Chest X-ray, PA view. Patient: 7 years old, sex M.
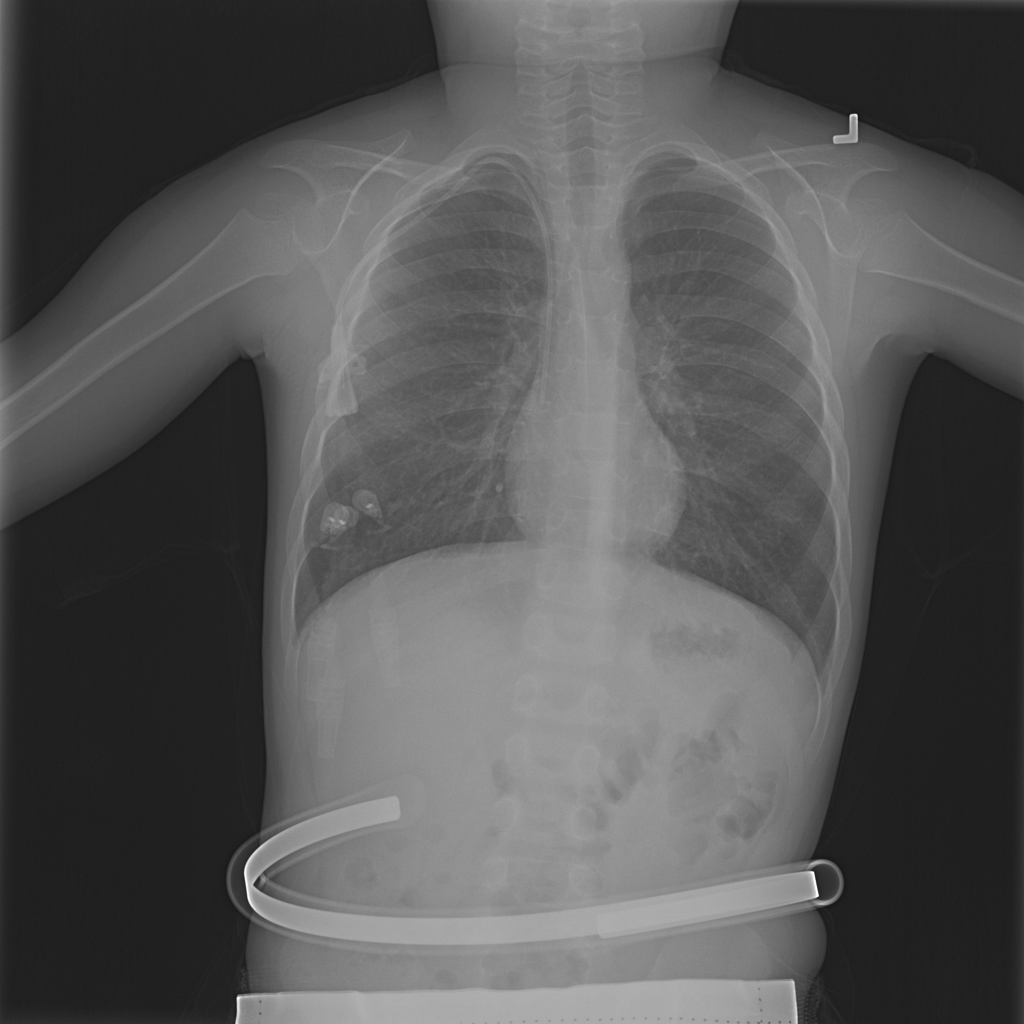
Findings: No Finding